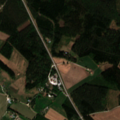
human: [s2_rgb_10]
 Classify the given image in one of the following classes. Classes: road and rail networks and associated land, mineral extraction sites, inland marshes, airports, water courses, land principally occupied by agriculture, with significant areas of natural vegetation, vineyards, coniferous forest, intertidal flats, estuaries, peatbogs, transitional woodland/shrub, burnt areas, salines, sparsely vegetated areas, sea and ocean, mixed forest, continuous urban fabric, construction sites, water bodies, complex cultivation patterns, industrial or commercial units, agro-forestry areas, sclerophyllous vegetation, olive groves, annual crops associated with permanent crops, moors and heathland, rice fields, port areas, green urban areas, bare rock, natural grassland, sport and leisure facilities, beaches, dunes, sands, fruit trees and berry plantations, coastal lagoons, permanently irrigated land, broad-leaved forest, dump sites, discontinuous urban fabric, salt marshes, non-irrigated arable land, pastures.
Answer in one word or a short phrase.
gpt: non-irrigated arable land, coniferous forest, mixed forest